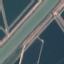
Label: River